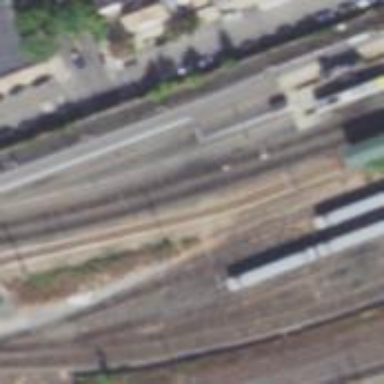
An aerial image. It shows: Railway yard.